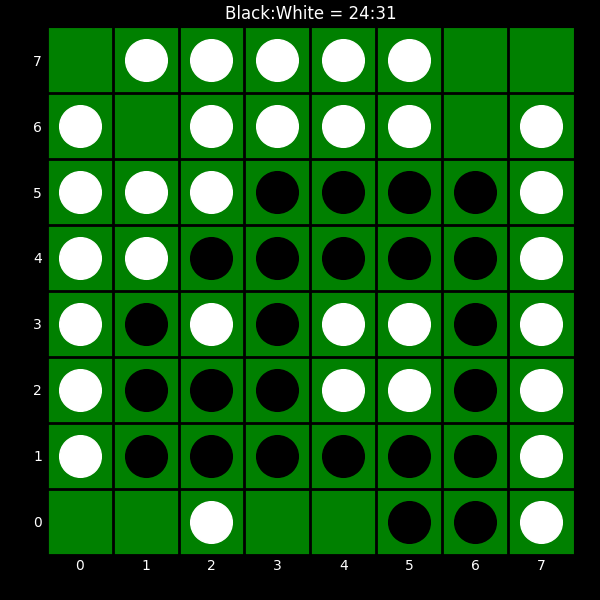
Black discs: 24
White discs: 31